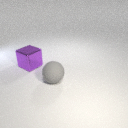
large purple metal cube behind large gray rubber sphere